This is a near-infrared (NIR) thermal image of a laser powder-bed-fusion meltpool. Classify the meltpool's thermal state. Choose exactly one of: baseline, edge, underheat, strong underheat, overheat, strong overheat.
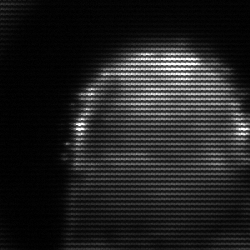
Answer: strong underheat